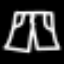
Label: pants